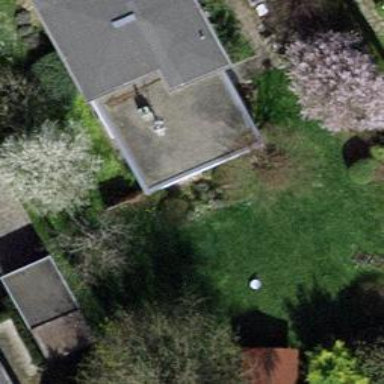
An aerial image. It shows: Garden surrounded by fence.